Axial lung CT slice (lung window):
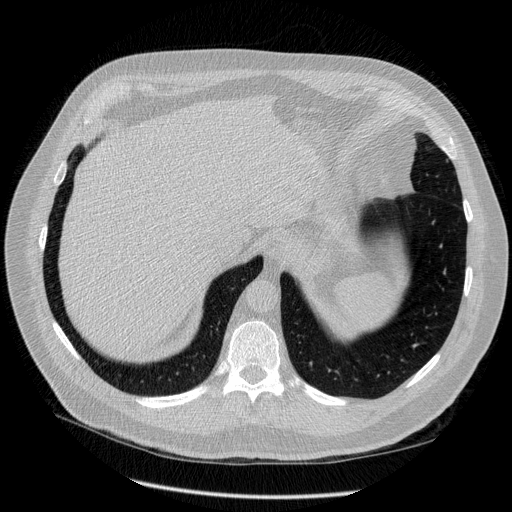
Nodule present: no